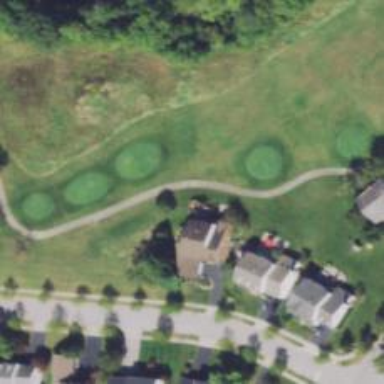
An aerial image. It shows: Grassy area designated as golf tee.